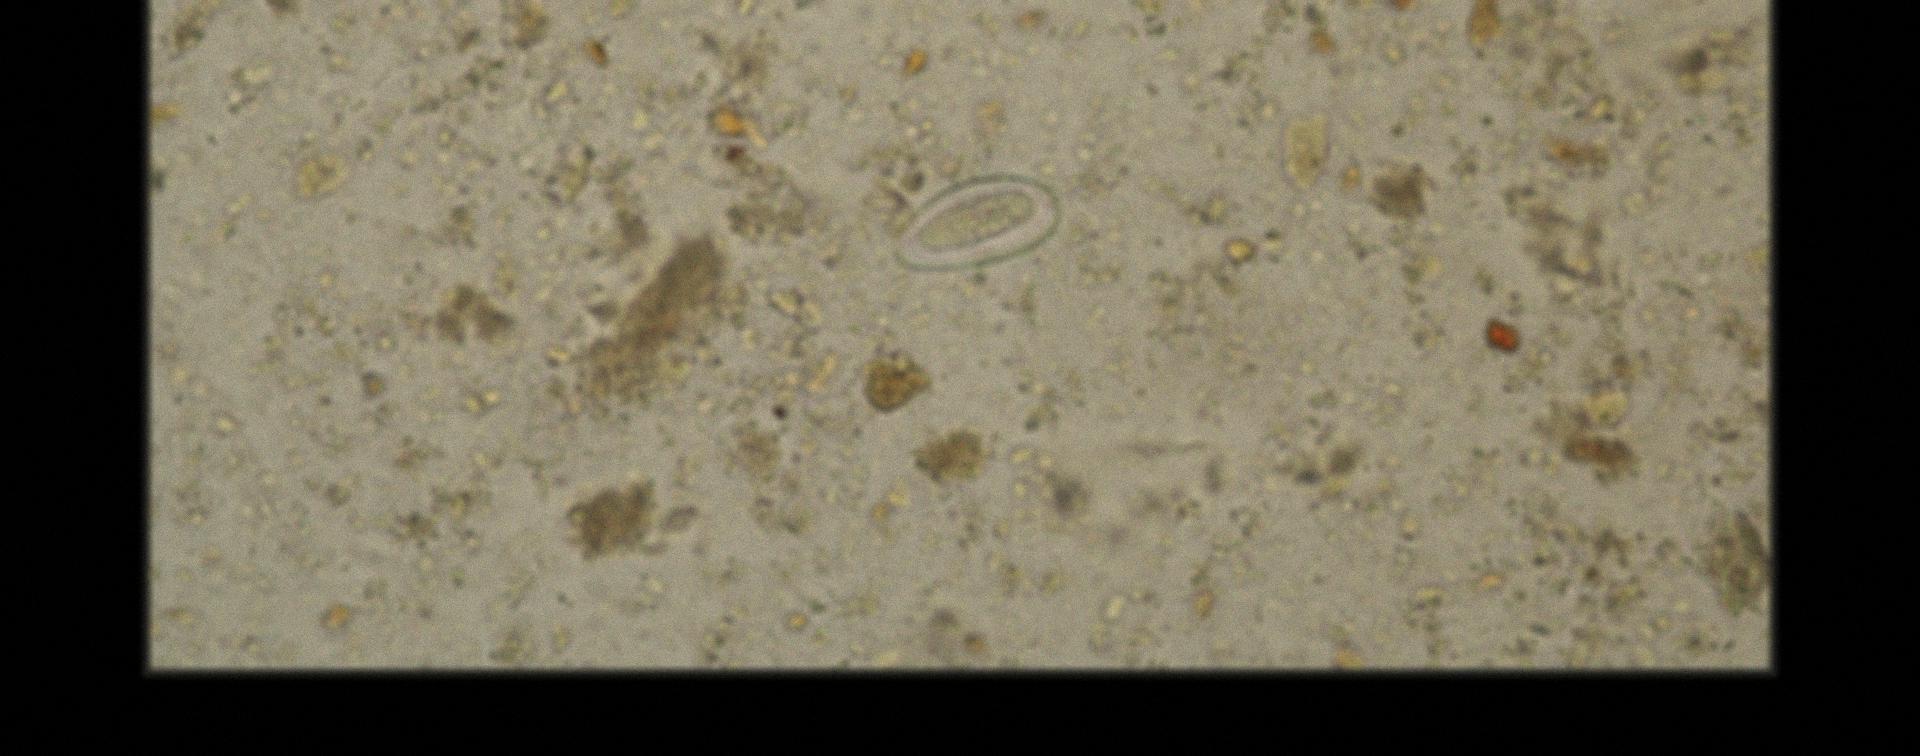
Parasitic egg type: Enterobius vermicularis